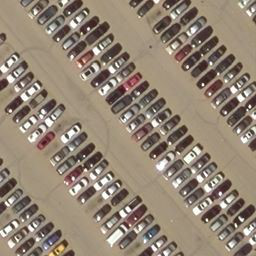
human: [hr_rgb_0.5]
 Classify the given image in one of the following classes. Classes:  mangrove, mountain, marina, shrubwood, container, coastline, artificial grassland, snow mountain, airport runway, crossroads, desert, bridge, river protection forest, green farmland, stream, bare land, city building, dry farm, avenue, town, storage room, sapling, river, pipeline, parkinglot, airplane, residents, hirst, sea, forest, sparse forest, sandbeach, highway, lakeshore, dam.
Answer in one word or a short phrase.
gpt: parkinglot